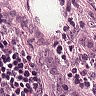
Metastatic tissue present: yes